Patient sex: M
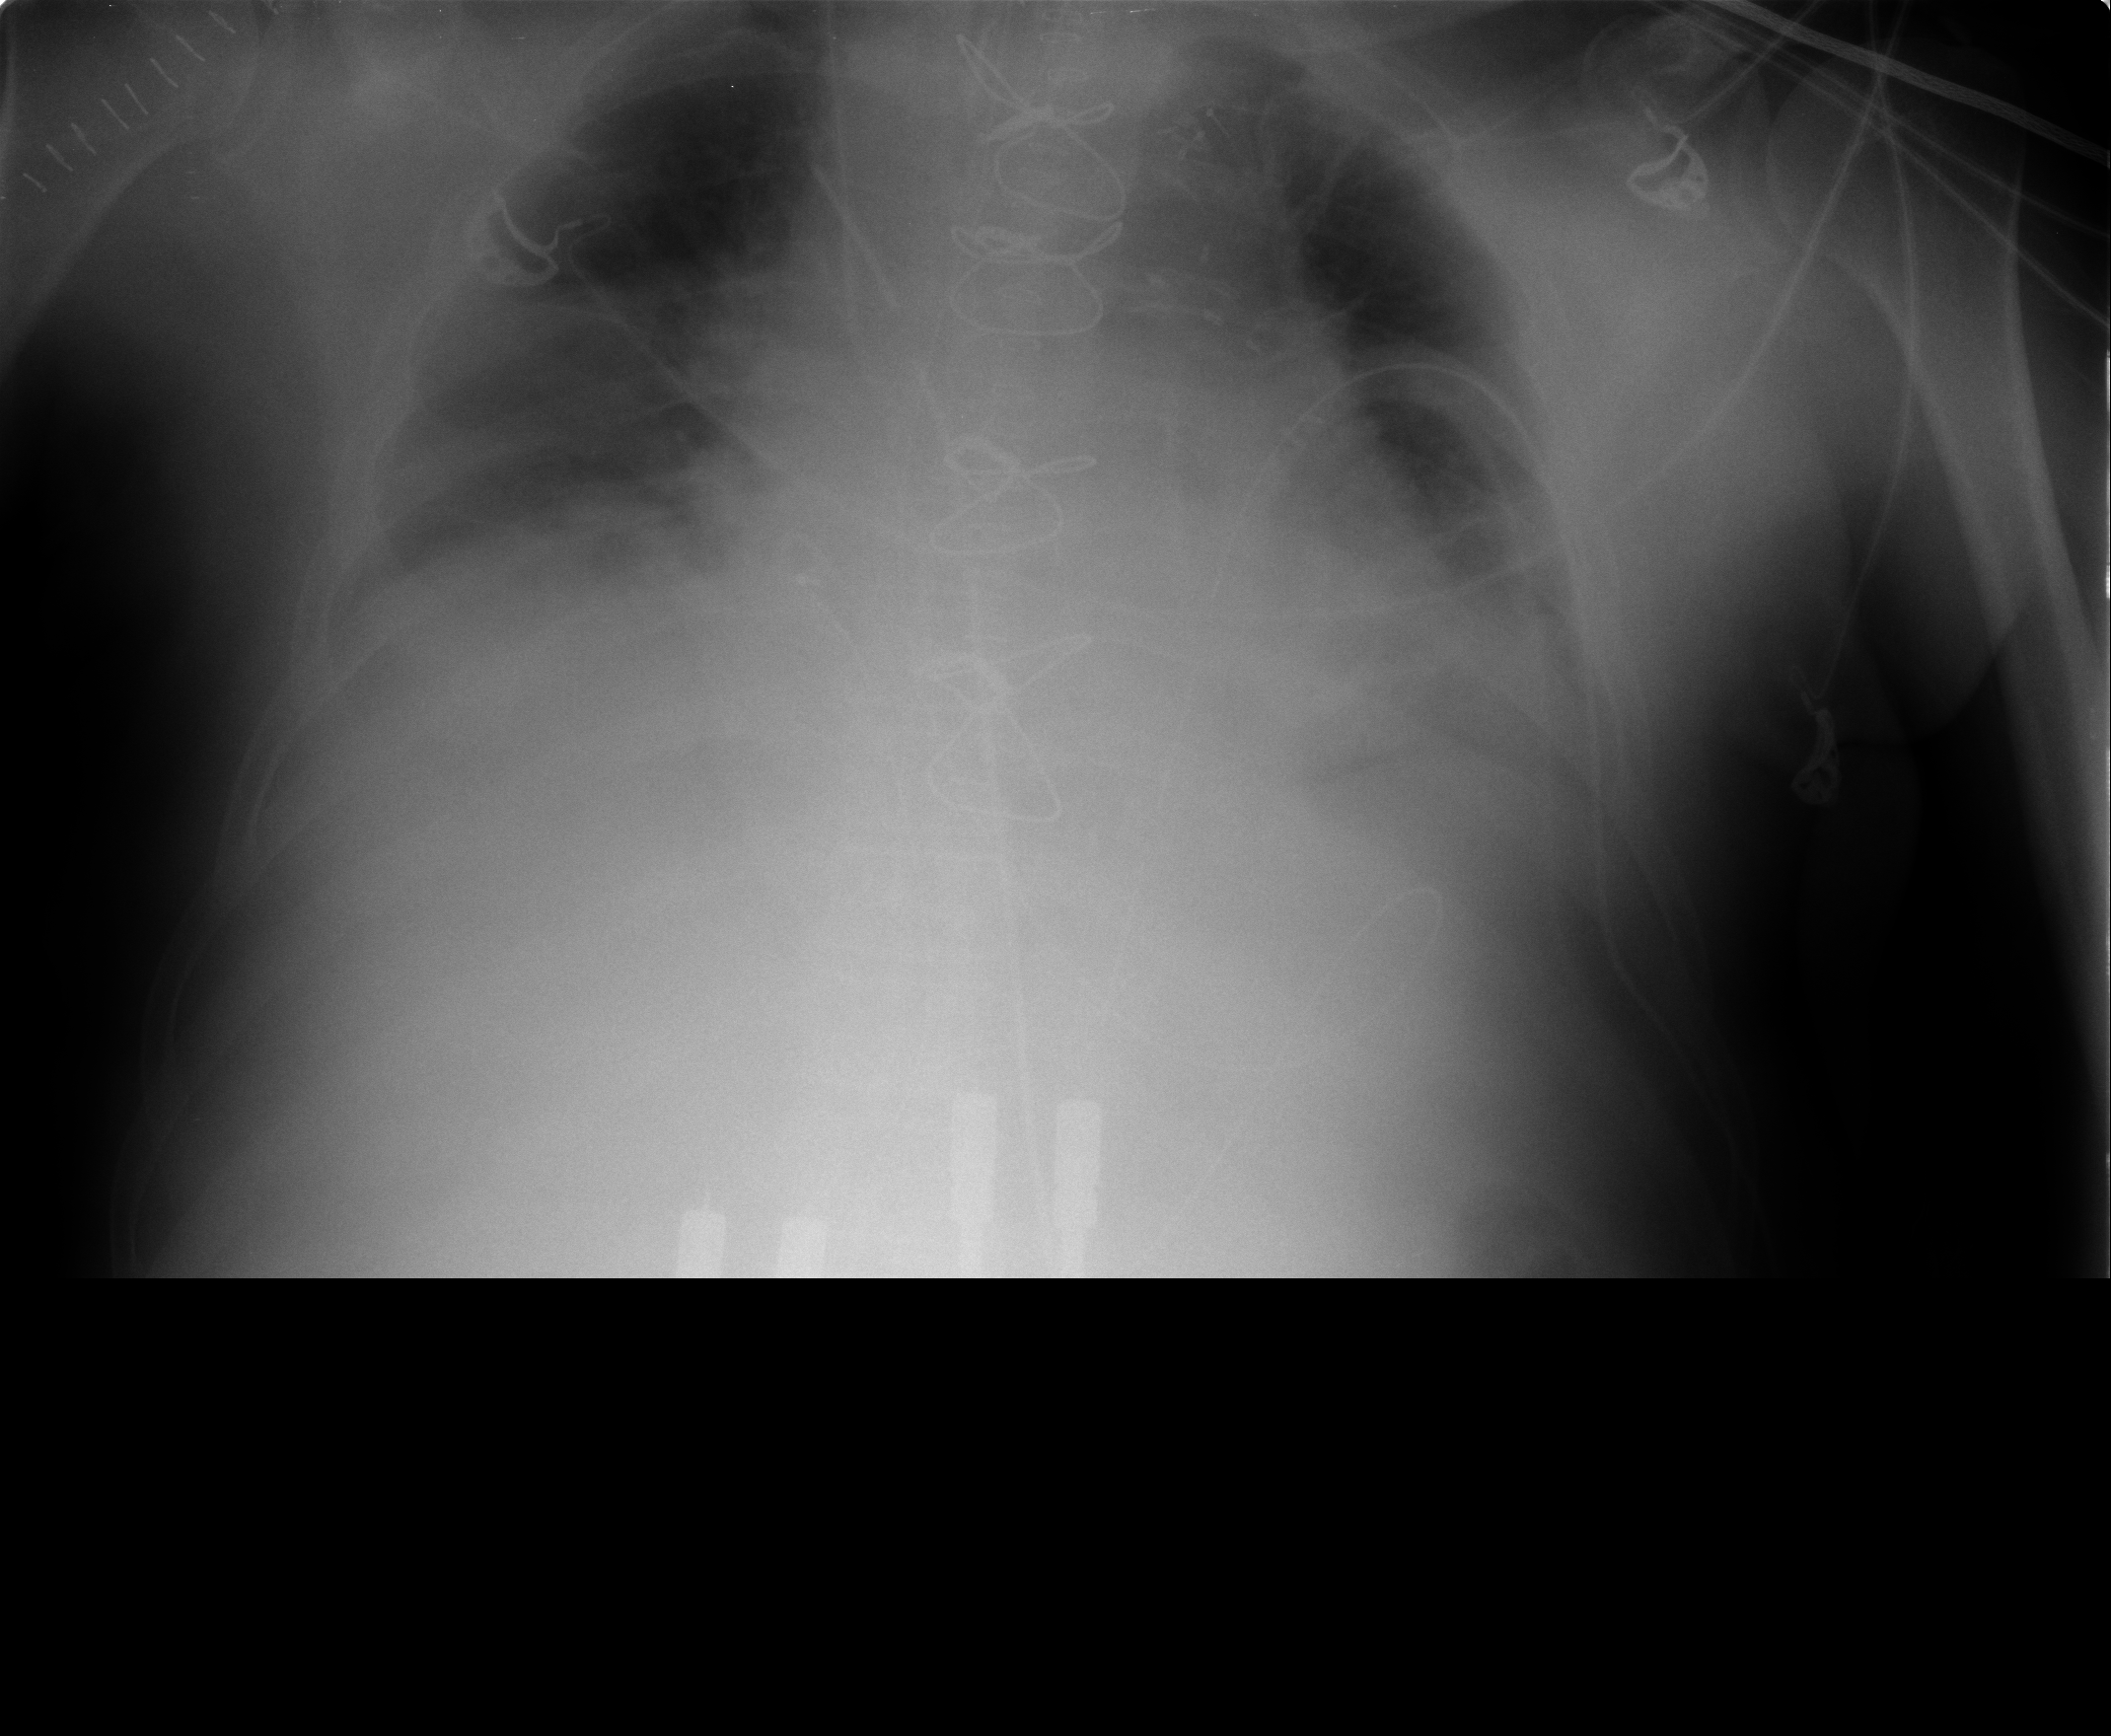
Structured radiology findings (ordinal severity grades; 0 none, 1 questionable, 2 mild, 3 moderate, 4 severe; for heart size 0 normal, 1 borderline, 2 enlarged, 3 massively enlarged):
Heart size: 2
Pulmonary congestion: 2
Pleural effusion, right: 2
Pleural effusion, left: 2
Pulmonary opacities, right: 2
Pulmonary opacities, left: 0
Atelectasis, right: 2
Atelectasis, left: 2